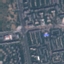
Land use / land cover class: Residential